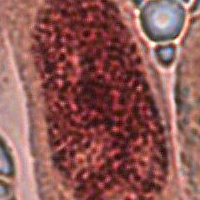
Label: prophase